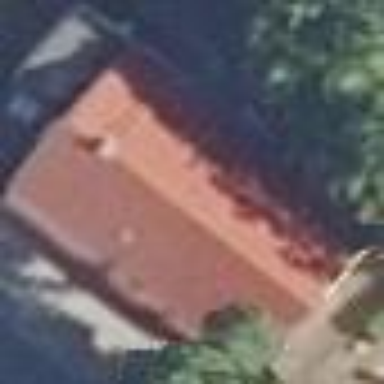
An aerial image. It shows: Kindergarten building.